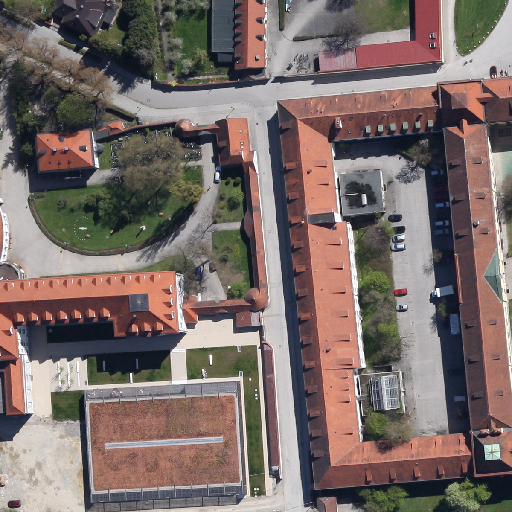
Referring expression: building along the road